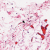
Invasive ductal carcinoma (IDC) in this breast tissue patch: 0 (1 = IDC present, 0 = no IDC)